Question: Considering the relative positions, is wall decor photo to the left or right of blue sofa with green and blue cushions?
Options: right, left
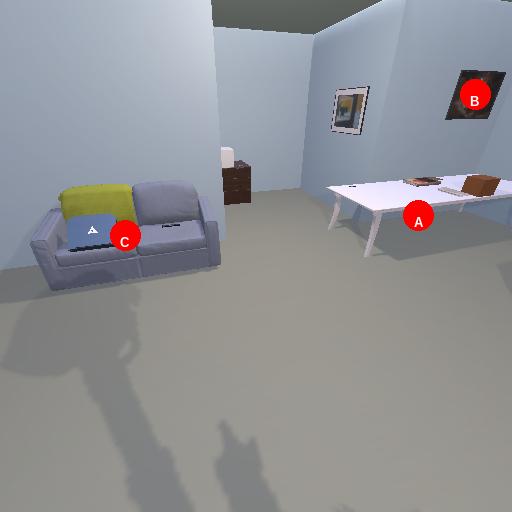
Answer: right